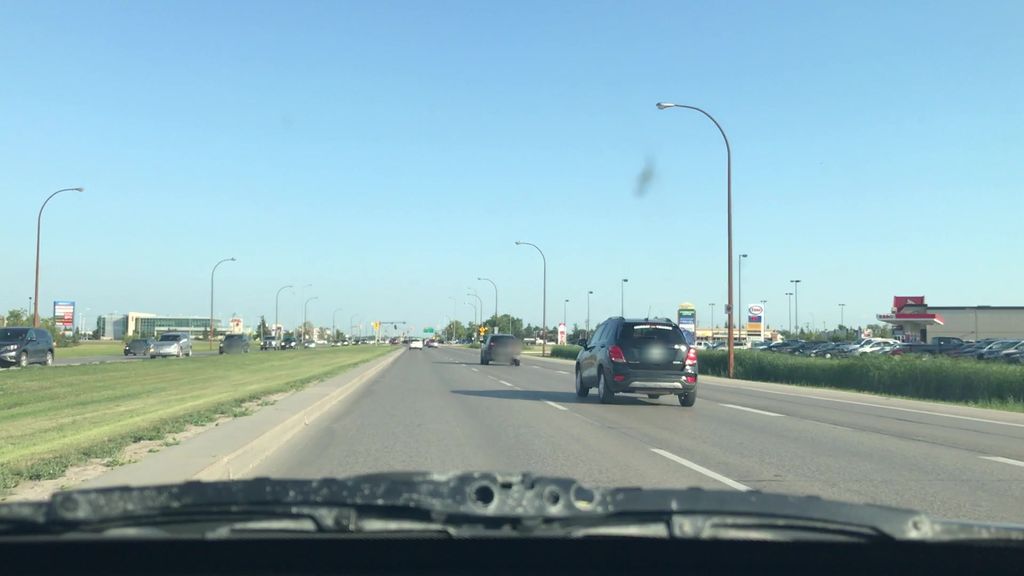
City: winnipeg